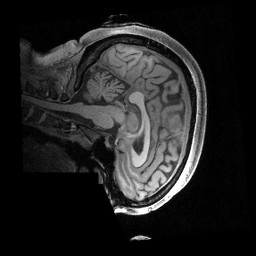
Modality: T1w
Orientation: sagittal
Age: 46
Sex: female
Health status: ill
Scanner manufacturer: siemens
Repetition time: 2.4 s
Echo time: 0.00231 s